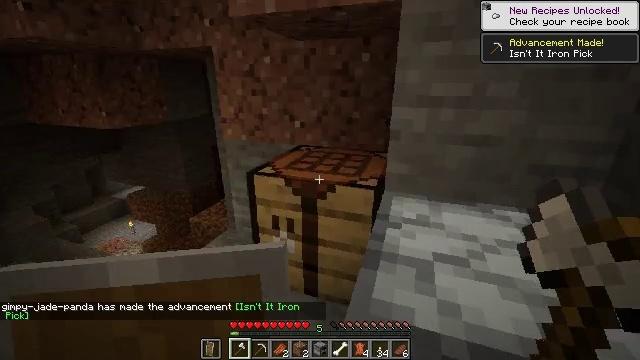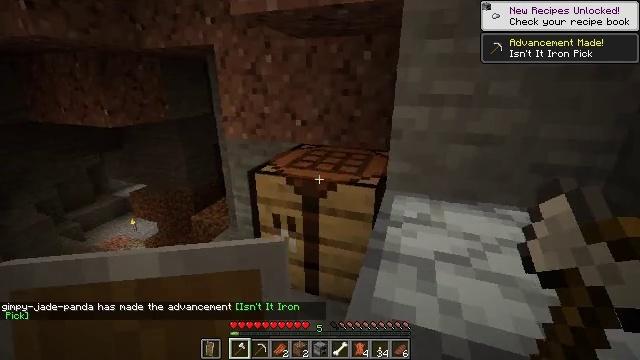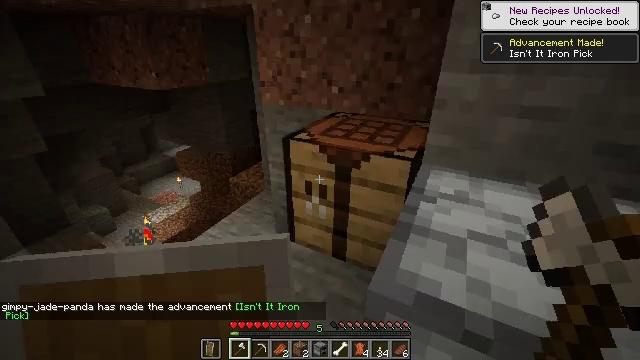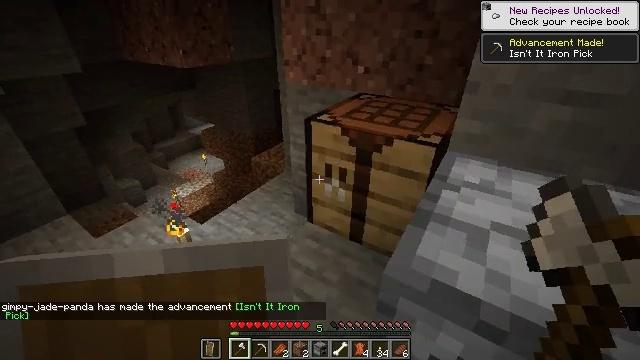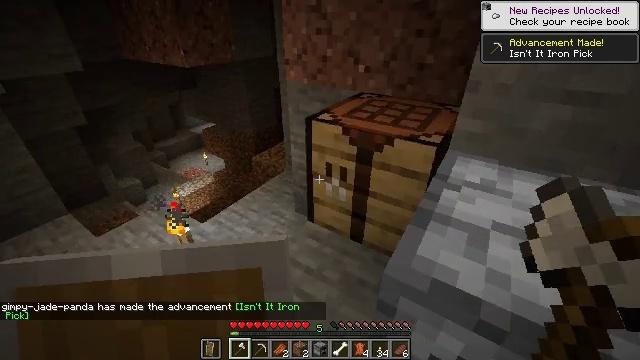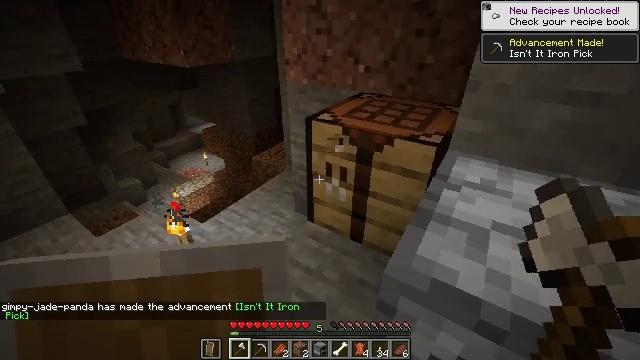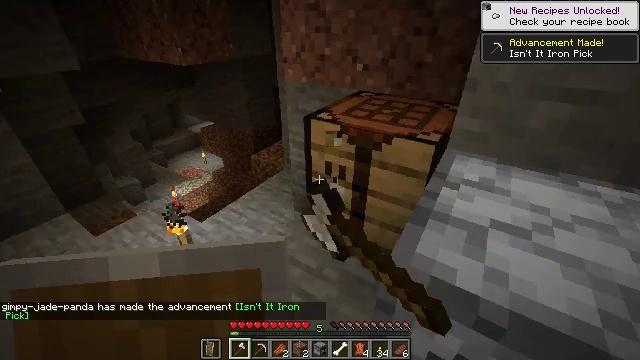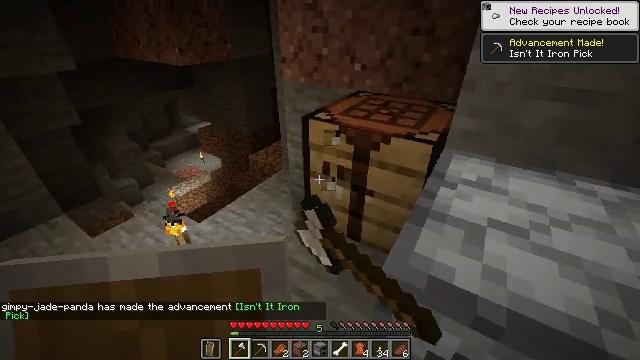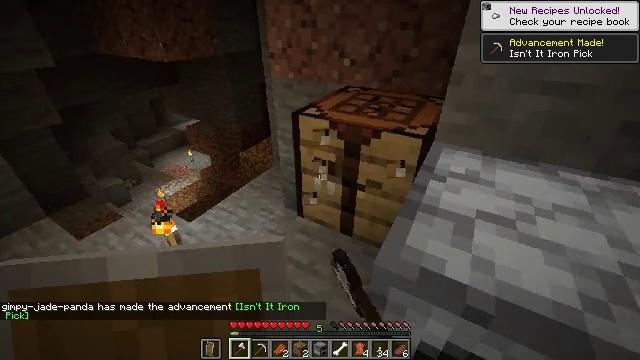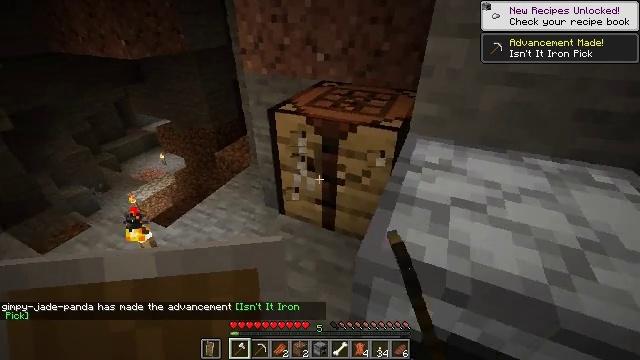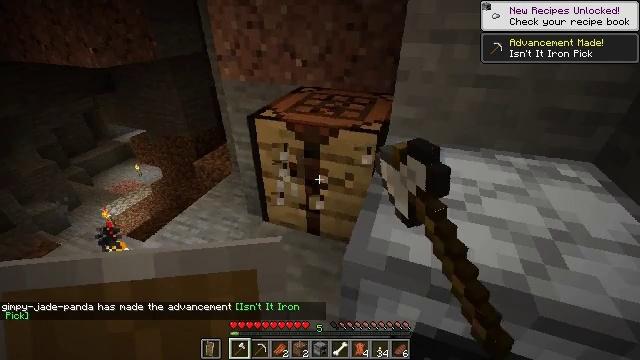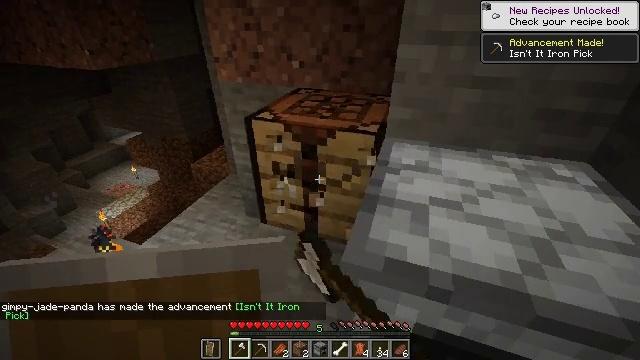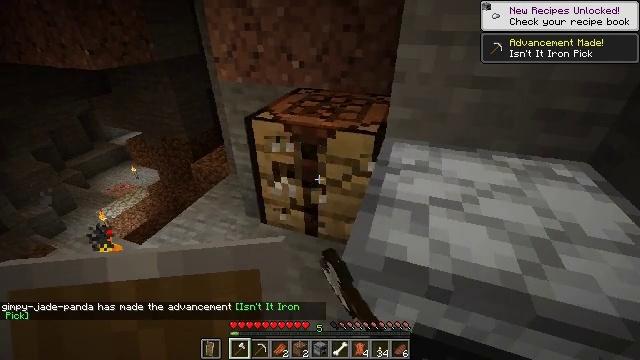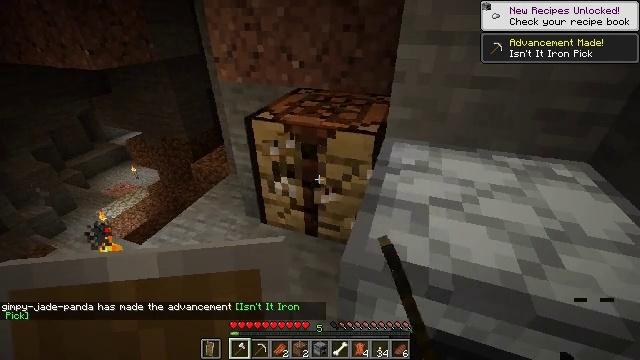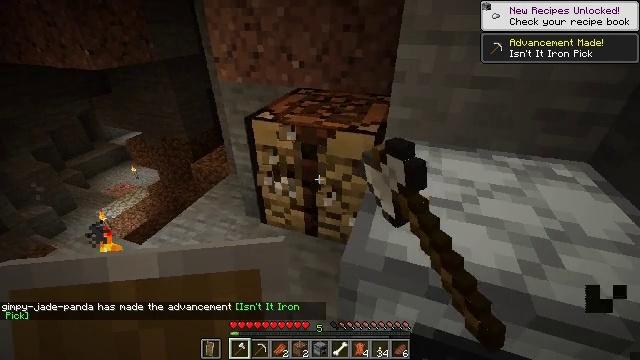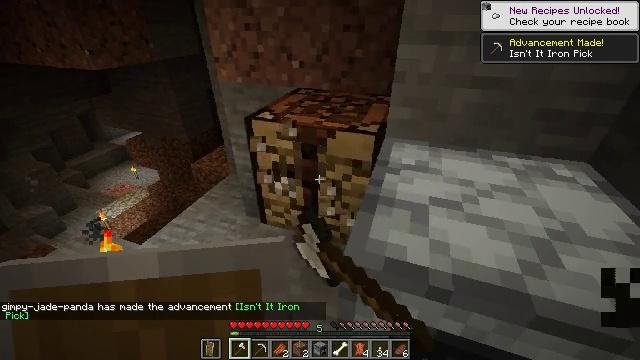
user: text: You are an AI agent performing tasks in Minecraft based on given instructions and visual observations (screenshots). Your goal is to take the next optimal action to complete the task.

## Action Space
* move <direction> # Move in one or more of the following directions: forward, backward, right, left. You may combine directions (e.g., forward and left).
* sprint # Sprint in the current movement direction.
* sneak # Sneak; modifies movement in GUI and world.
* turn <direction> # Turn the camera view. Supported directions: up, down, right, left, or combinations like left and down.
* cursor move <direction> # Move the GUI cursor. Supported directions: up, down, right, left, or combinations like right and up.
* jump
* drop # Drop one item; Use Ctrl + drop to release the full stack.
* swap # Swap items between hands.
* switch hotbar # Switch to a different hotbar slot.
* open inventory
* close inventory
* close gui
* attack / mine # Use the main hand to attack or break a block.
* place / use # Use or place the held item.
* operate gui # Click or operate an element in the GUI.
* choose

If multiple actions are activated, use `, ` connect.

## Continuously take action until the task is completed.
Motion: motion action
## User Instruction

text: Attack the crafting table to break it.
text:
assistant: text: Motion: close inventory
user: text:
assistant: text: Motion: turn left and down
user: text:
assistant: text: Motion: turn left and down
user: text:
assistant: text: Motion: no_op
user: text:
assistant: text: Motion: attack / mine
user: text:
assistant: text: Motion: attack / mine
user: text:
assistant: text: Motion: attack / mine
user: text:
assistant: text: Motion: turn right, attack / mine
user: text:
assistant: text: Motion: turn right, attack / mine
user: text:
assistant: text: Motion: turn right and up, attack / mine
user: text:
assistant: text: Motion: attack / mine
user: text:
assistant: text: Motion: attack / mine
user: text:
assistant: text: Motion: attack / mine
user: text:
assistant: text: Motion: attack / mine
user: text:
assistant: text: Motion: attack / mine
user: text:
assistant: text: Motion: attack / mine
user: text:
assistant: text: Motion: attack / mine
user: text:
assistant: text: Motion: attack / mine
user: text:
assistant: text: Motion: attack / mine
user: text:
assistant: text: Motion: attack / mine
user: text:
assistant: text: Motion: attack / mine
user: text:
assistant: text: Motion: attack / mine
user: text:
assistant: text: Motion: attack / mine